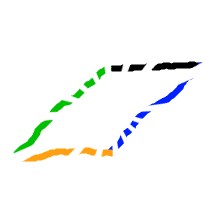
Shape: parallelogram